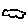
Label: cloud